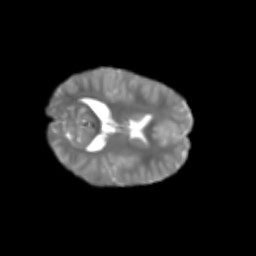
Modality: T2w
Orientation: axial
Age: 6
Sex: female
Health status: healthy